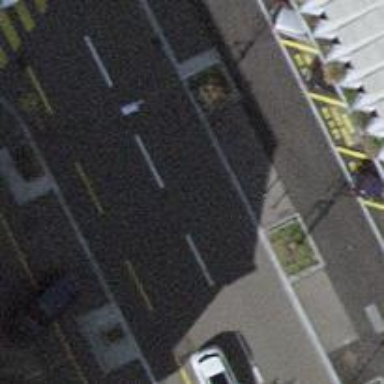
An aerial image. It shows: Bicycle parking area with stands available.